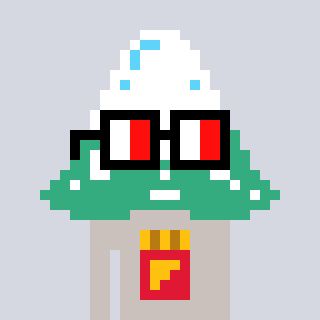
a pixel art character with square glasses with black frames and red eyes, a snowy mountain-shaped head and a foggrey-colored body on a cool background